Aerial crown-view tile of a tropical tree (Barro Colorado Island, Panama), acquired 20240918:
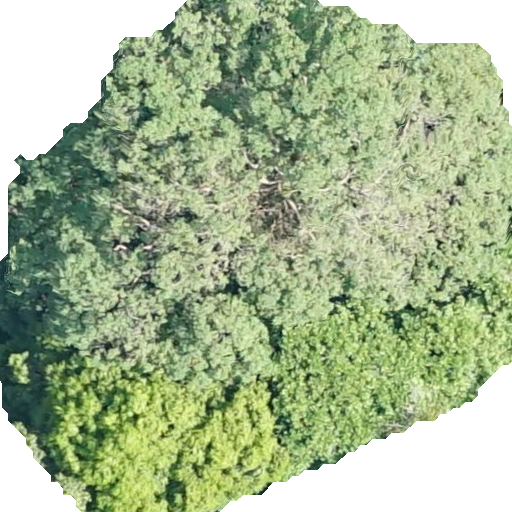
Species: Terminalia oblonga
GBIF accepted scientific name: Terminalia oblonga
Crown area: 340.511 m²